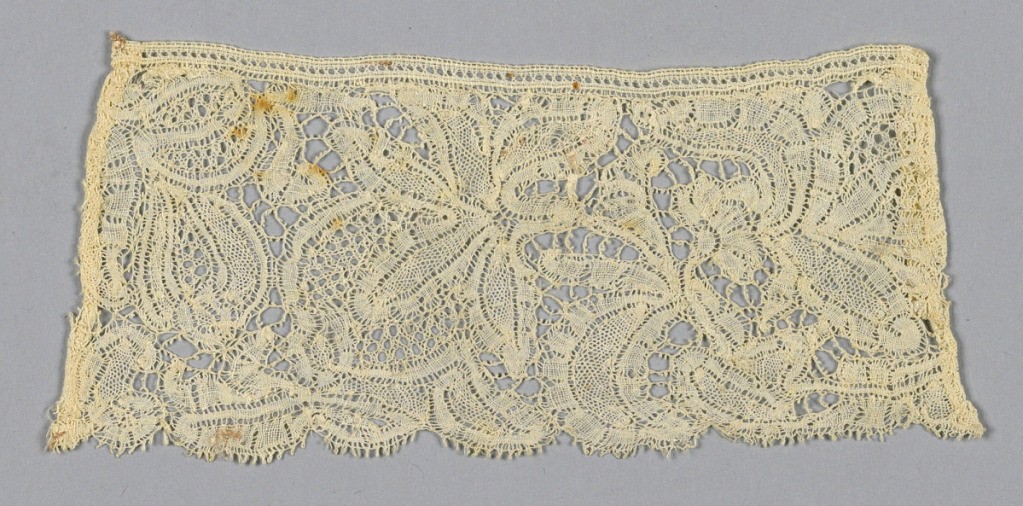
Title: Fragment
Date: late 17th century
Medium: linen Technique: bobbin lace, Brussels style
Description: Small border fragment, linen, Point d'Angleterre à Brides. Pattern of fruits; floral shapes connected by brides. Modes: portes and maille à cinq trous.